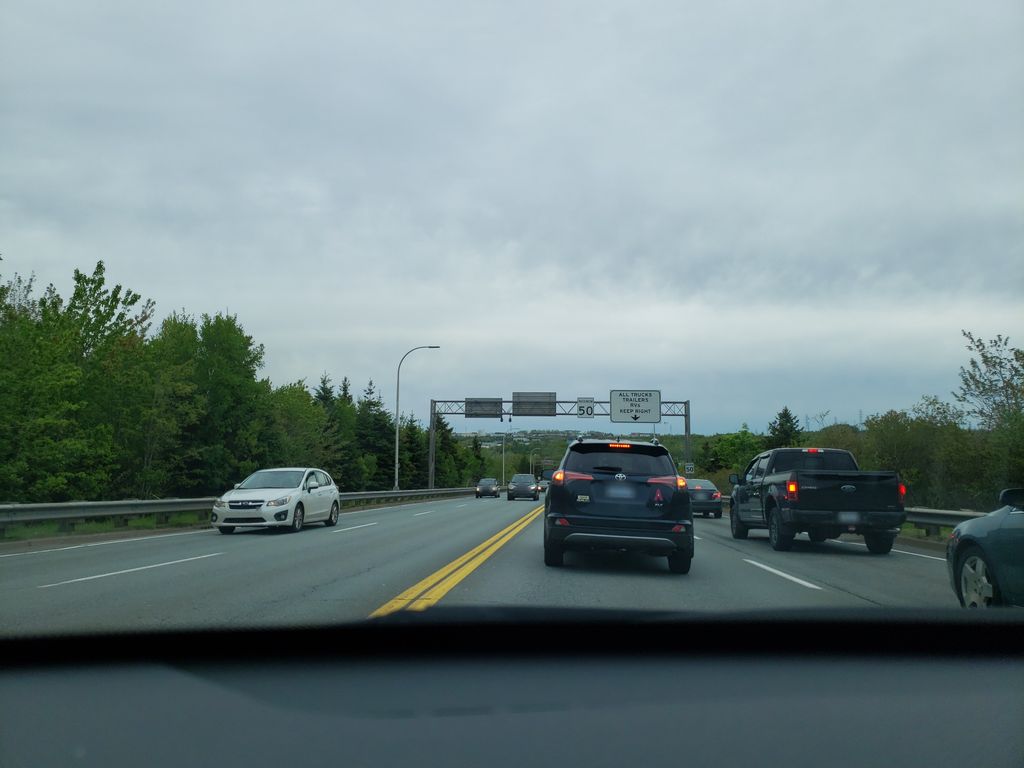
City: halifax